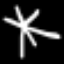
Label: palm tree